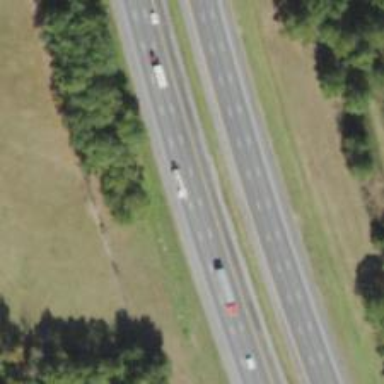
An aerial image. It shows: Asphalt motorway.